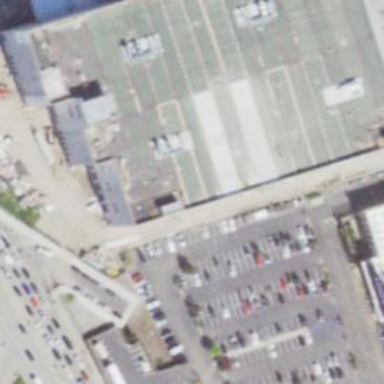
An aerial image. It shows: Warehouse.